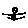
Label: circle